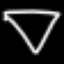
Label: diamond